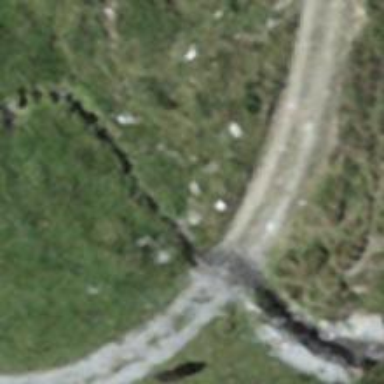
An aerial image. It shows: Culvert tunnel.